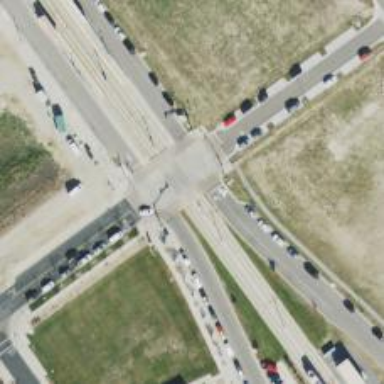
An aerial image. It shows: Crossing for the railway.